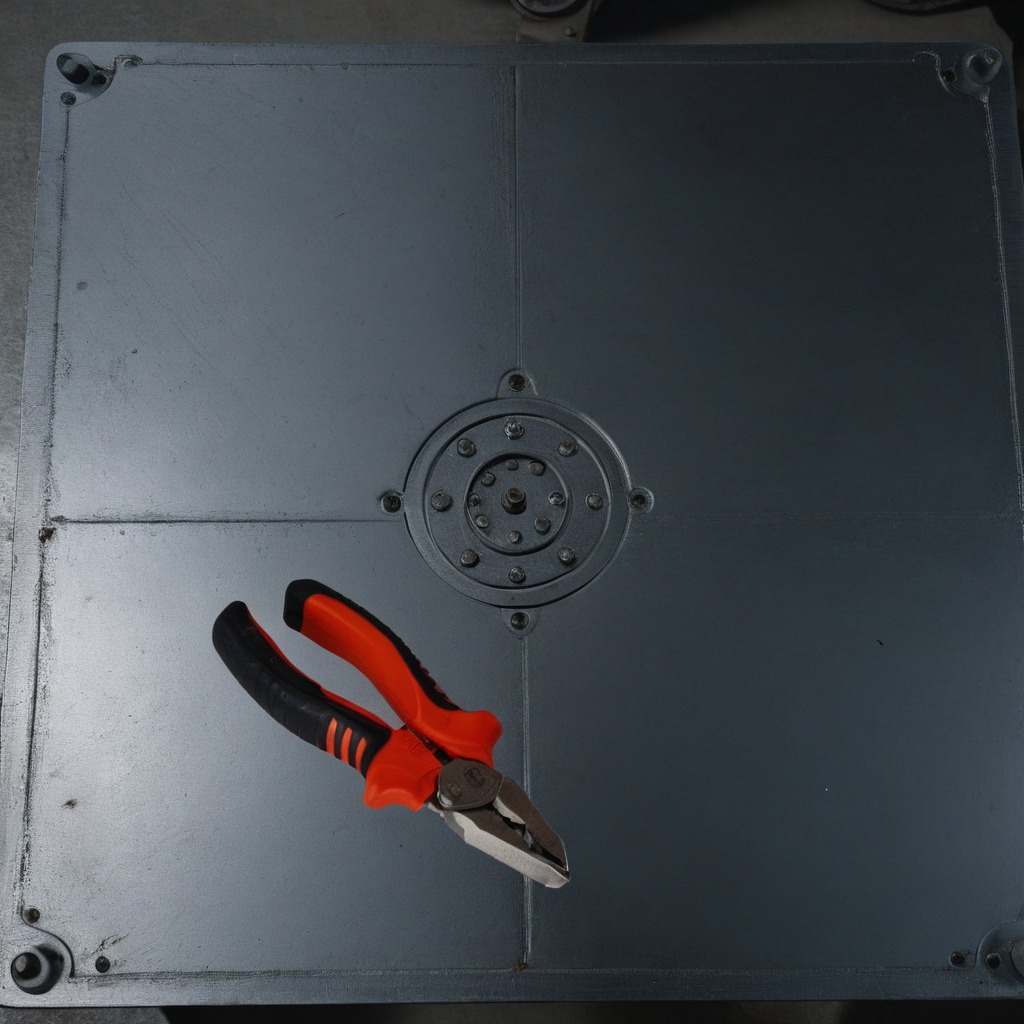
A plier is lying on a cold steel table in a mining workshop.